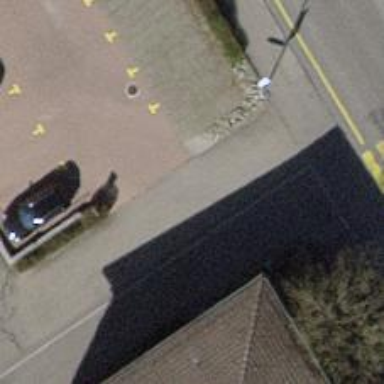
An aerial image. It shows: Parking aisle with paving stones surface.